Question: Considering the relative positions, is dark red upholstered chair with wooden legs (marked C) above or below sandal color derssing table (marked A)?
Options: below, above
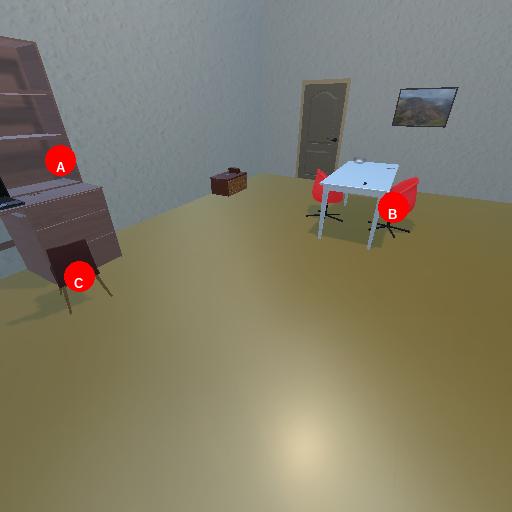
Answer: below